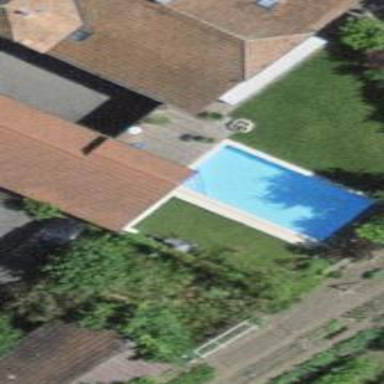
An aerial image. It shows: Swimming pool located in leisure land.